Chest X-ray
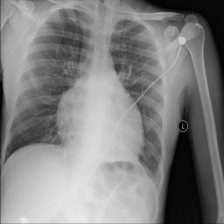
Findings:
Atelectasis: negative
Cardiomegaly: positive
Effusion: positive
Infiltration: negative
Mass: negative
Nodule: negative
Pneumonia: negative
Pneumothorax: negative
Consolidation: negative
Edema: negative
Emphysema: negative
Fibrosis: negative
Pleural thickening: negative
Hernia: negative